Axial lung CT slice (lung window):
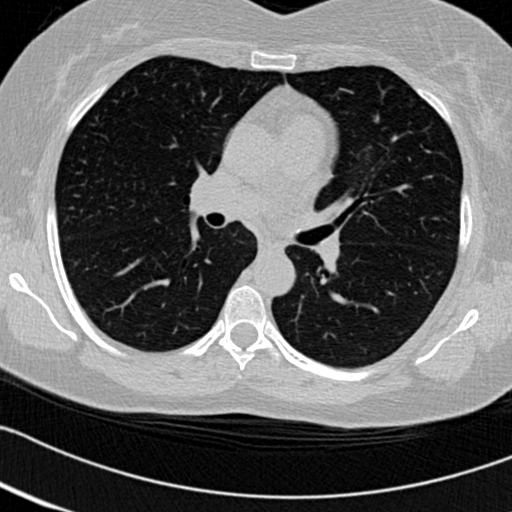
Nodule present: no